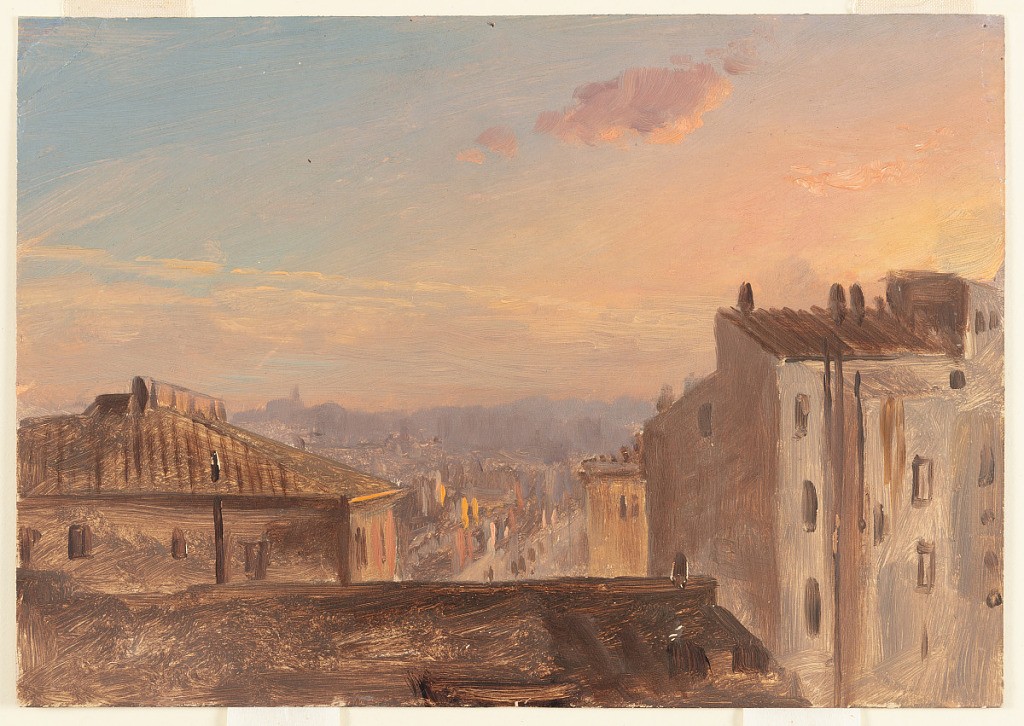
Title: Sunset over Rome, Italy
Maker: Frederic Edwin Church, American, 1826–1900
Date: December 1868 - April 1869
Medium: Oil and graphite on paperboard
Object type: Drawing
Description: Architectural and landscape sketch showing a view overlooking buildings in Rome, as seen from the upper stories of an apartment building. In the foreground, the roof of a nearby building is shown, with other taller buildings at left and right. In the middle distance, less discernable buildings extend to the horizon and fade into a hue of purple. Above, the setting sun renders the sky a gradient from blue to yellow to red, as it falls below the horizon at right.